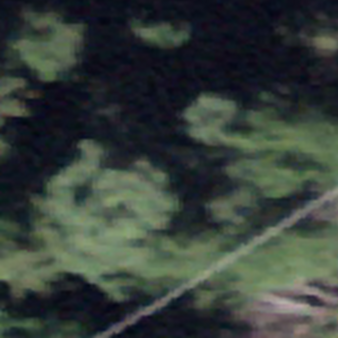
Label: other